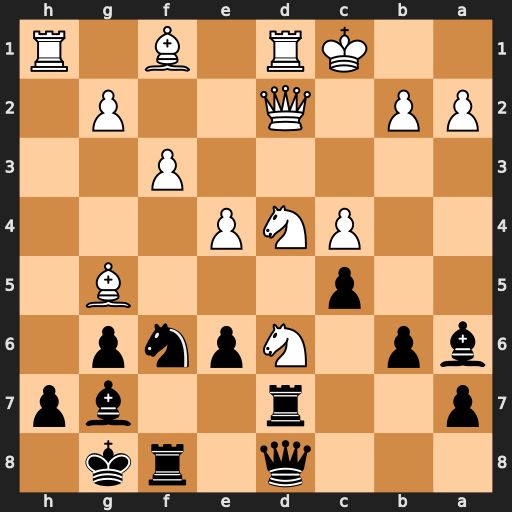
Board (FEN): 3q1rk1/p2r2bp/bp1Npnp1/2p3B1/2PNP3/5P2/PP1Q2P1/2KR1B1R
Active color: b
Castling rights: -
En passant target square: -
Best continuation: Rxd6 Nxe6 Rxd2